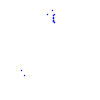
Particle: proton